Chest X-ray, AP view. Patient: 62 years old, sex M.
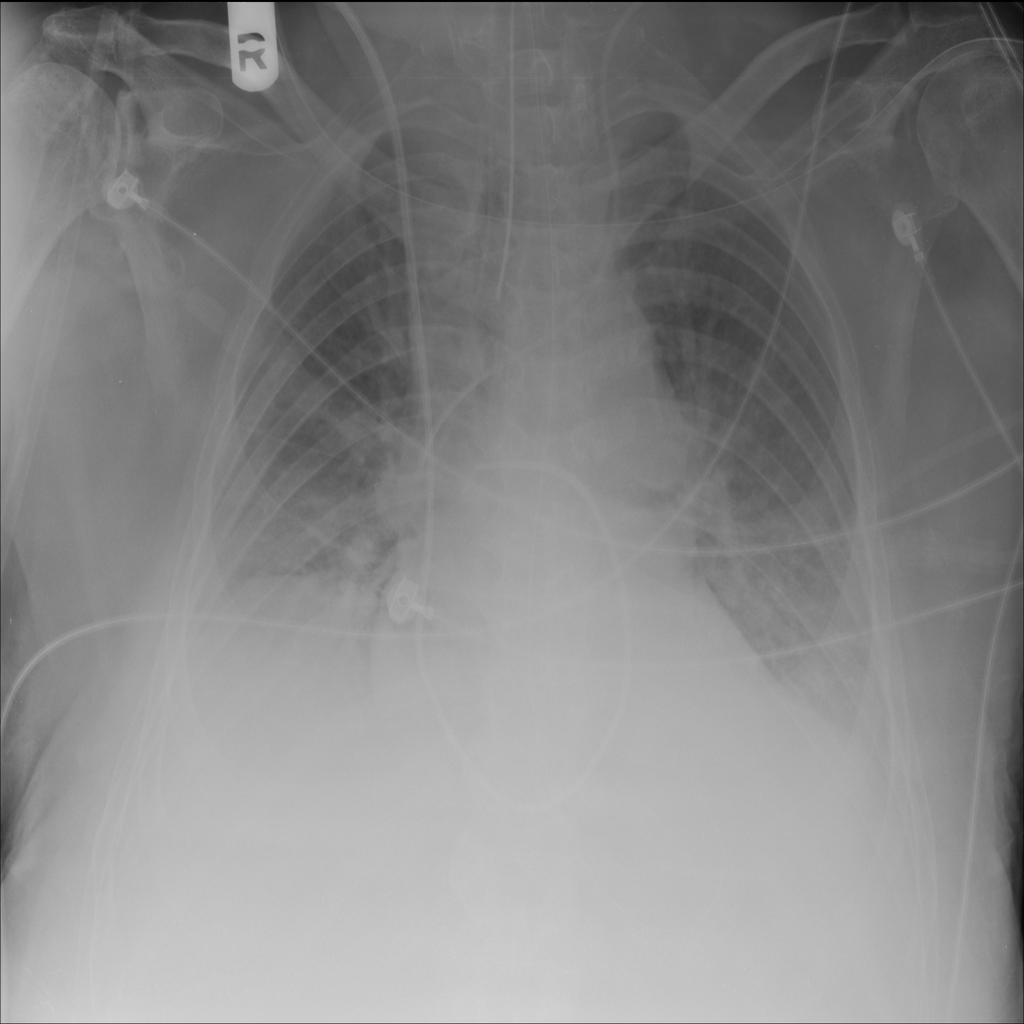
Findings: No Finding